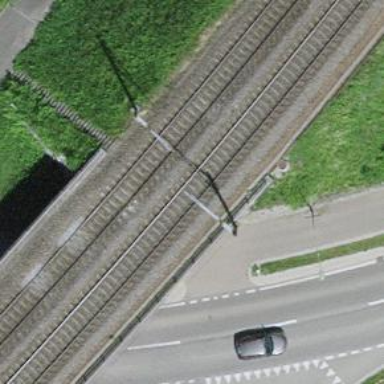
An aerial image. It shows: Railway bridge with electrified contact line. There is one track on the bridge.